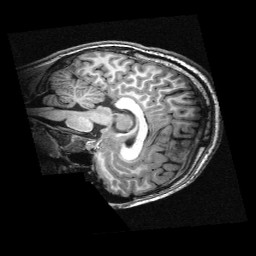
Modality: T1w
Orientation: sagittal
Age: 12
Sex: male
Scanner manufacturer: siemens
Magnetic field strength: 3 T
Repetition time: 2.3 s
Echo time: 0.00336 s